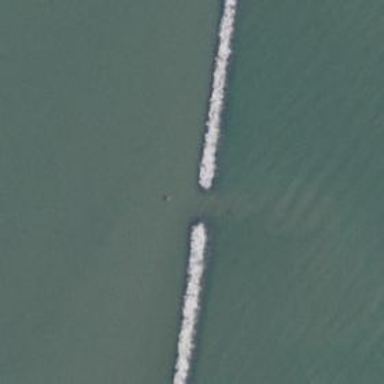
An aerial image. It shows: Breakwater structure.